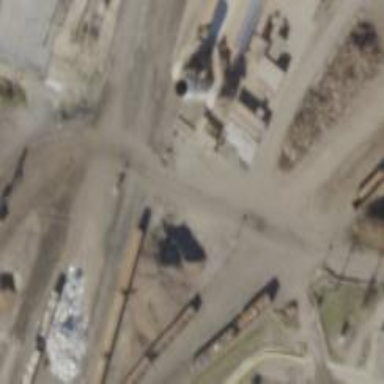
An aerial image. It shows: Rail spur service.